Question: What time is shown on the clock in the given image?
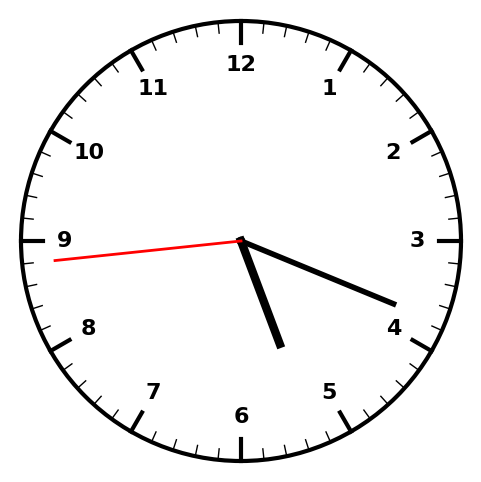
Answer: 05:18:44